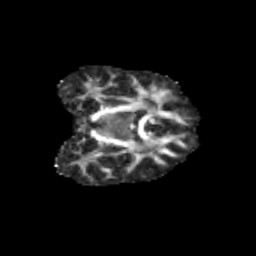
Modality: FA
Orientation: coronal
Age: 12
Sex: female
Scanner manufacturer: siemens
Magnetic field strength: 3 T
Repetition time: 3.8 s
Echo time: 0.07 s